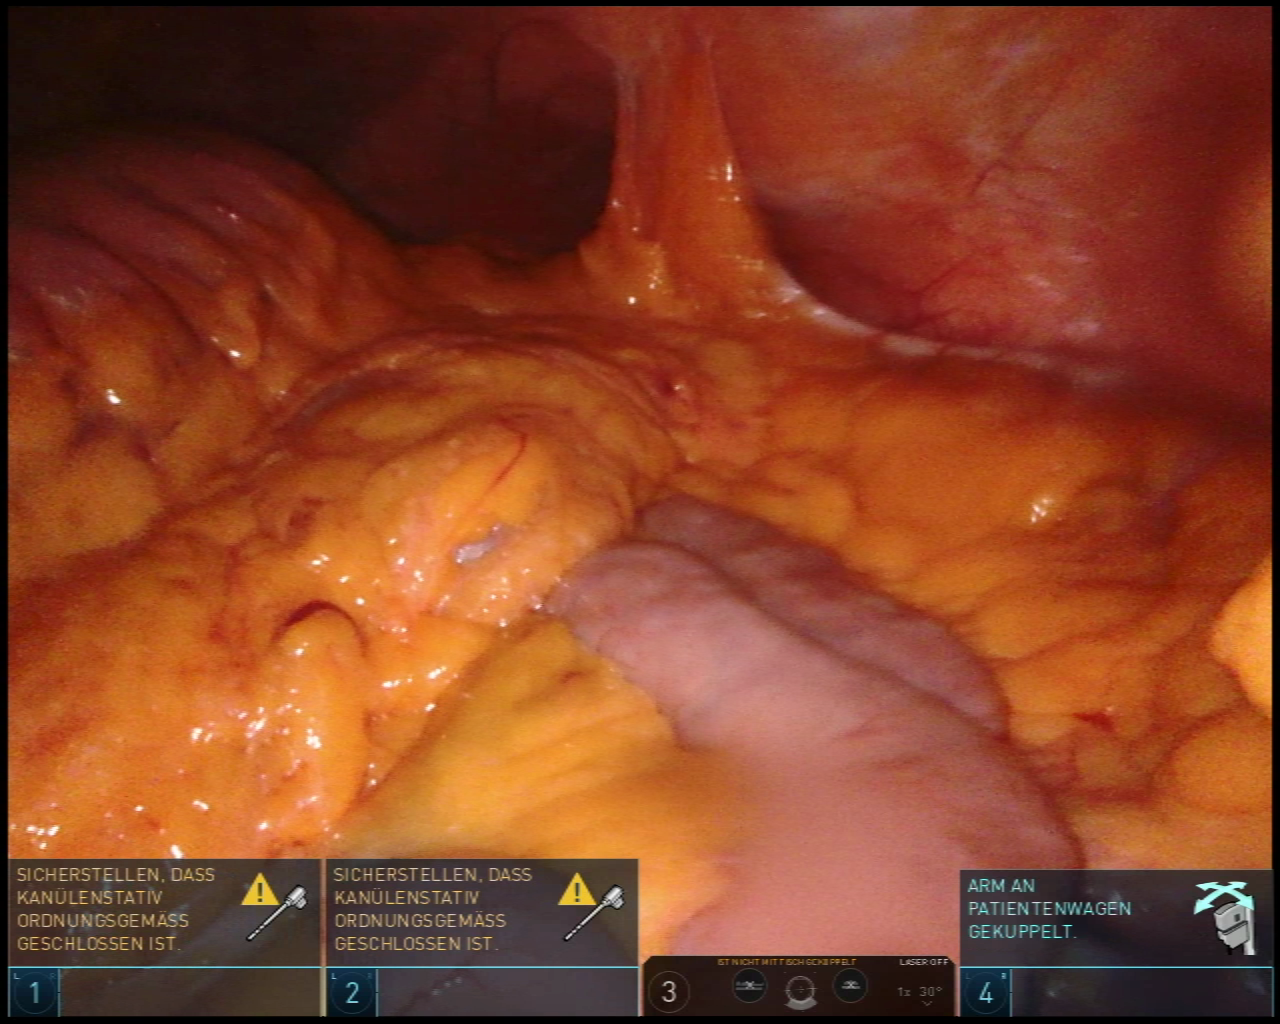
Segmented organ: stomach
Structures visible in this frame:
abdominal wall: yes
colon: yes
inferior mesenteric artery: no
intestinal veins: no
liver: no
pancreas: no
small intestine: yes
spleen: no
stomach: yes
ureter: no
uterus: no
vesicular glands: no